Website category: university
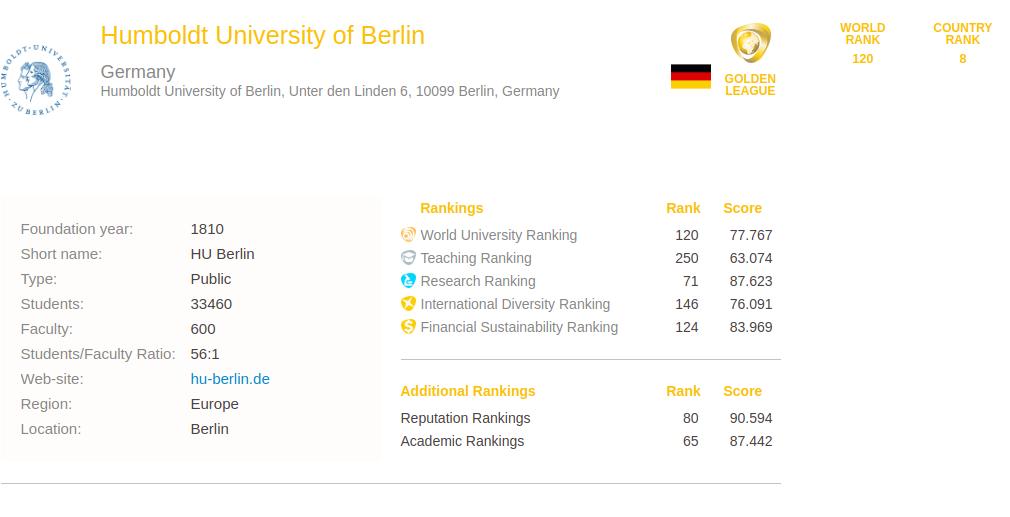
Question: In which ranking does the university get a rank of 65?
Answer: Academic Rankings

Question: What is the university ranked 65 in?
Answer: Academic Rankings

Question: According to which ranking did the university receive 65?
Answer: Academic Rankings

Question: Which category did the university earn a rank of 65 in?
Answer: Academic Rankings

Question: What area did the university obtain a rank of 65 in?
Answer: Academic Rankings

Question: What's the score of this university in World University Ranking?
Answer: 77.767

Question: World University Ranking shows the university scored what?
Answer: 77.767

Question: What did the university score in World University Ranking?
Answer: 77.767

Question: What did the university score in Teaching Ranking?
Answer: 63.074

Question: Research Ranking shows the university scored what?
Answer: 87.623

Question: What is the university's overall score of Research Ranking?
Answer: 87.623

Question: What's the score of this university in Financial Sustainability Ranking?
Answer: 83.969

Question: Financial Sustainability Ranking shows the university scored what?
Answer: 83.969

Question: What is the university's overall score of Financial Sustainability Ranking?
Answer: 83.969

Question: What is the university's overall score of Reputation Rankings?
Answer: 90.594

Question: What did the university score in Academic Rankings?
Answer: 87.442

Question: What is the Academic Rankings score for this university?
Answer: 87.442

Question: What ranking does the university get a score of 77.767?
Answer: World University Ranking

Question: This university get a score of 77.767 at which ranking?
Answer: World University Ranking

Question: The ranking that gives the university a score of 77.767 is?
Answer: World University Ranking

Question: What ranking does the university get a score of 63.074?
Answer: Teaching Ranking

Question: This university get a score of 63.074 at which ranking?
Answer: Teaching Ranking

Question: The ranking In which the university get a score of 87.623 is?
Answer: Research Ranking

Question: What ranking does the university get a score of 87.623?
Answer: Research Ranking

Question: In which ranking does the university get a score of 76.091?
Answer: International Diversity Ranking

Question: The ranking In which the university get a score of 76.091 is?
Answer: International Diversity Ranking

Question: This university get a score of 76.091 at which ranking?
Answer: International Diversity Ranking

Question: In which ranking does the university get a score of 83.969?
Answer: Financial Sustainability Ranking

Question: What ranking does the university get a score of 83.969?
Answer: Financial Sustainability Ranking

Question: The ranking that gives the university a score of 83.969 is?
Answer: Financial Sustainability Ranking

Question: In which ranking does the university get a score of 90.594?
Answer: Reputation Rankings

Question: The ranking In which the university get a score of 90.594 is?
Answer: Reputation Rankings

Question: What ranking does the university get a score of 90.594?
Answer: Reputation Rankings

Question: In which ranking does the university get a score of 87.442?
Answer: Academic Rankings

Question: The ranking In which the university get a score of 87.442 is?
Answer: Academic Rankings

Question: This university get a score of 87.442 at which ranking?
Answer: Academic Rankings

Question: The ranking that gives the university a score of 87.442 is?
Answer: Academic Rankings